Interaction volume radius: 10 \u00c5
Interaction volume height: 30 \u00c5
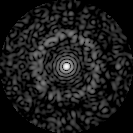
Disorder parameter: 0.8071